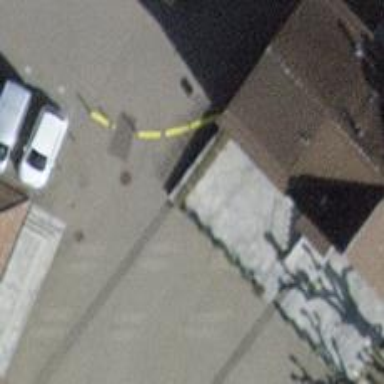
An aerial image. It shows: Bollard barrier.